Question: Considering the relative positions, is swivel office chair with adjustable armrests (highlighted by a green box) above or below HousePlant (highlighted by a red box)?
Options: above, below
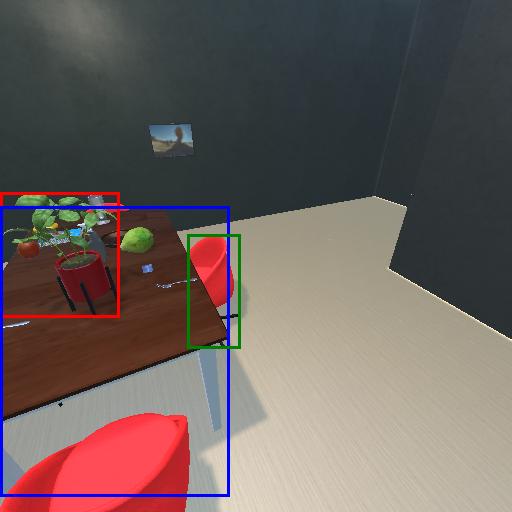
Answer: above